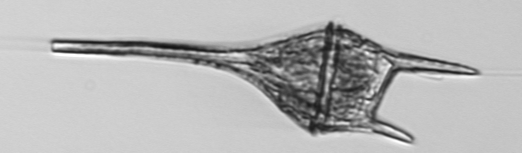
Label: Tripos_lineatus